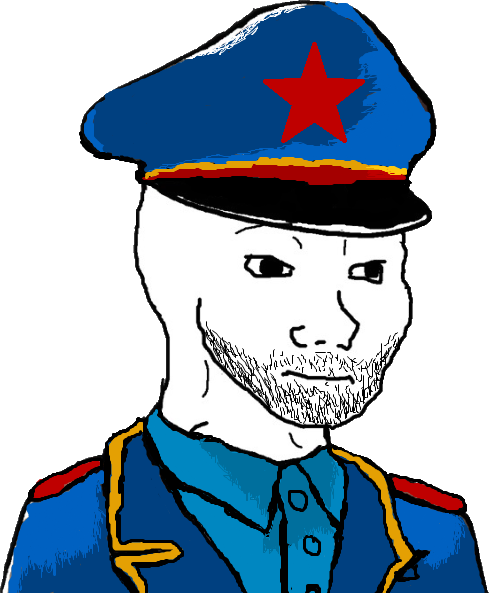
Label: 5_Doomer